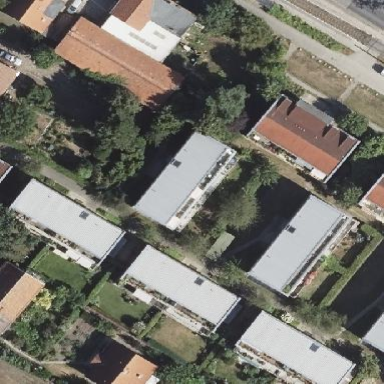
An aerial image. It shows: Skillion-roofed apartments building.